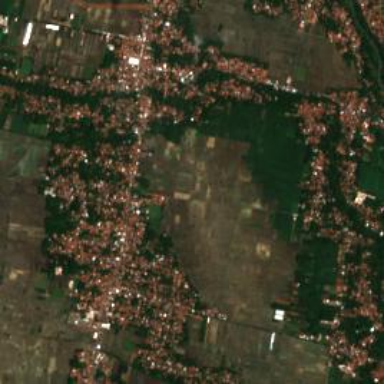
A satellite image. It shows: Village area.